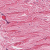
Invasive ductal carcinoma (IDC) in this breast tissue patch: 0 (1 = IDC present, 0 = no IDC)